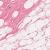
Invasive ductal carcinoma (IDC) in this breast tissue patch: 0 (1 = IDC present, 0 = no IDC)